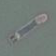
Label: civil